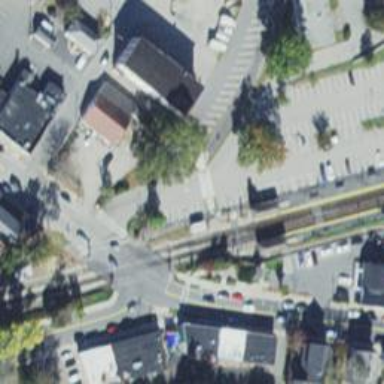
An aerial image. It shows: Unmarked railway crossing.